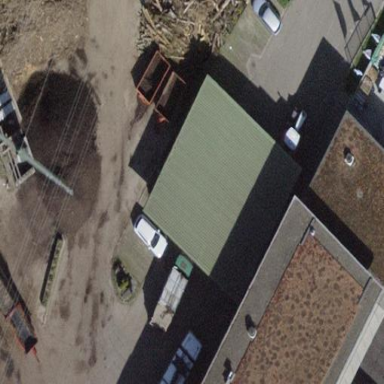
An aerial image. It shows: View of roof of building.